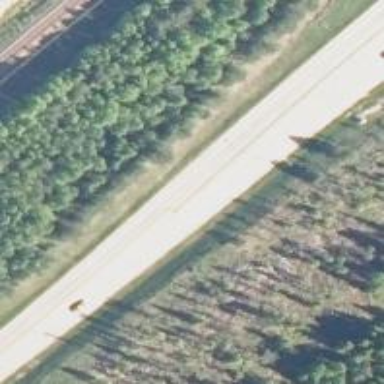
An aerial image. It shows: Trunk highway.